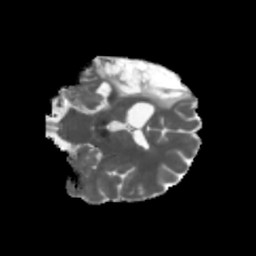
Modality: MD
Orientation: coronal
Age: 27
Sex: female
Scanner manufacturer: siemens
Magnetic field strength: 3 T
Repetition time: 5.47 s
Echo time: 0.0854 s